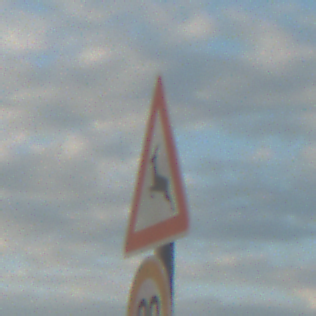
Verkehrszeichen: WildwechselRechts
Zusatzzeichen unten: Geschwindigkeit90
Umgebung: Outdoor, RoadRail
Tageszeit: SunriseSunset
Wetter: PartlyCloudy
Licht: Natural
Jahreszeit: NotSpecified
Kontrast: MediumContrast